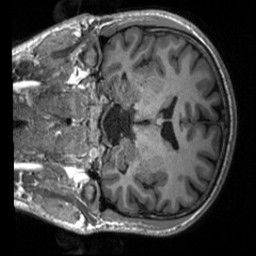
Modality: T1w
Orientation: coronal
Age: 26
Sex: male
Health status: healthy
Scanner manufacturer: siemens
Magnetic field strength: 3 T
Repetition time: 2 s
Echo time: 0.00232 s